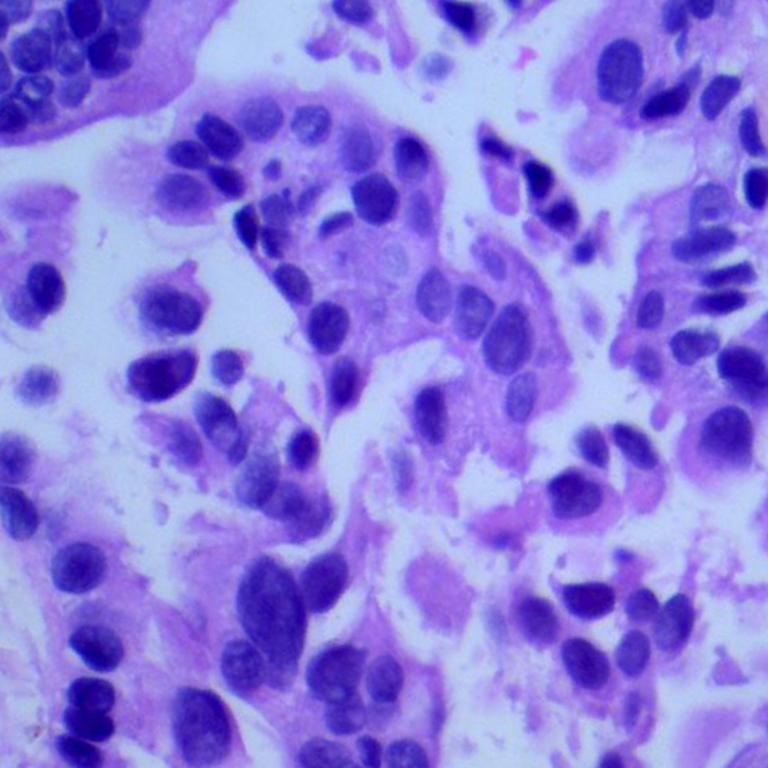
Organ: lung
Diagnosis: adenocarcinomas